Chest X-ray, AP view. Patient: 58 years old, sex F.
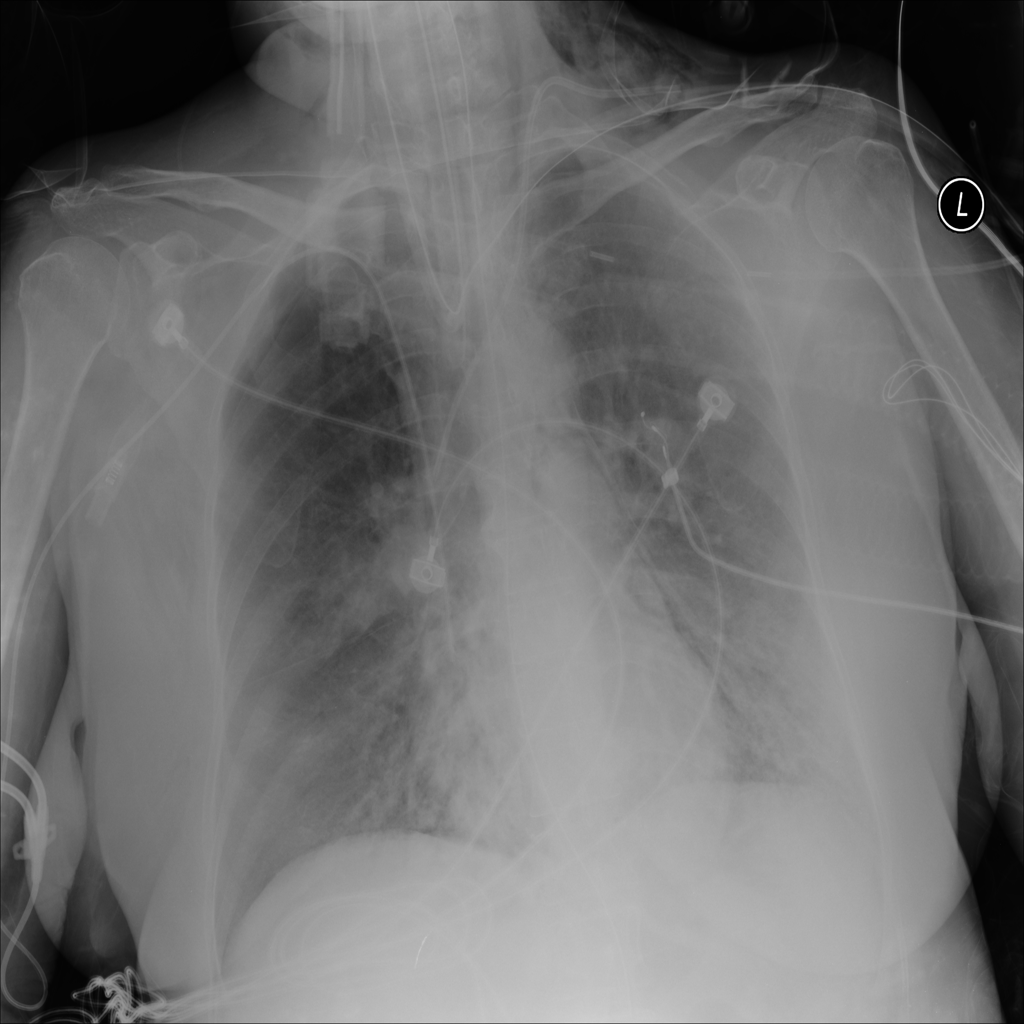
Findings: No Finding